Chest X-ray:
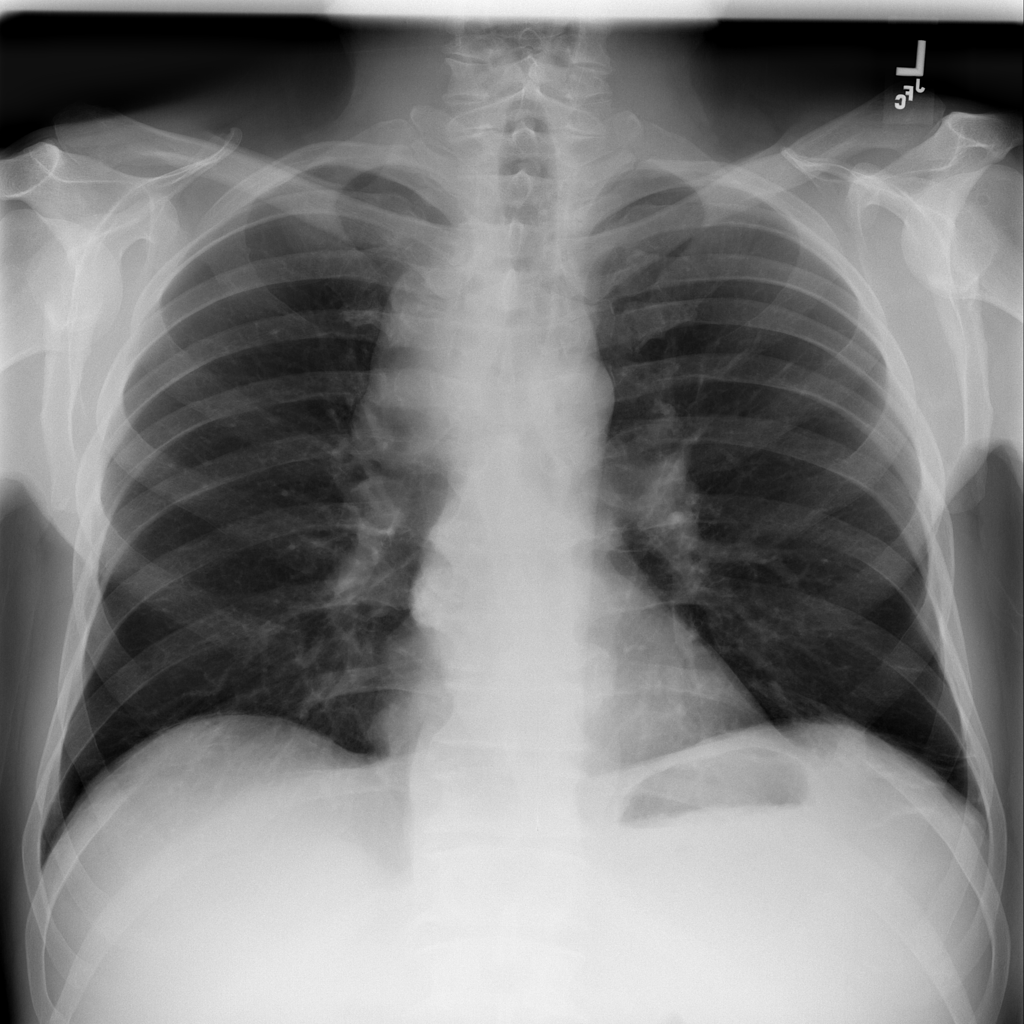
Findings: Atelectasis
No abnormal finding: no